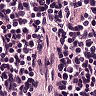
Metastatic tissue present: no